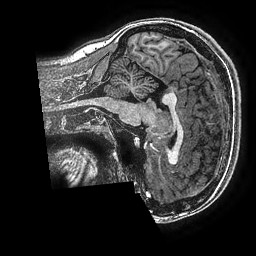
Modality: T1w
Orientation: sagittal
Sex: female
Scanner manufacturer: ge
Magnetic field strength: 3 T
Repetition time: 0.00766 s
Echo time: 0.003476 s